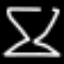
Label: hourglass